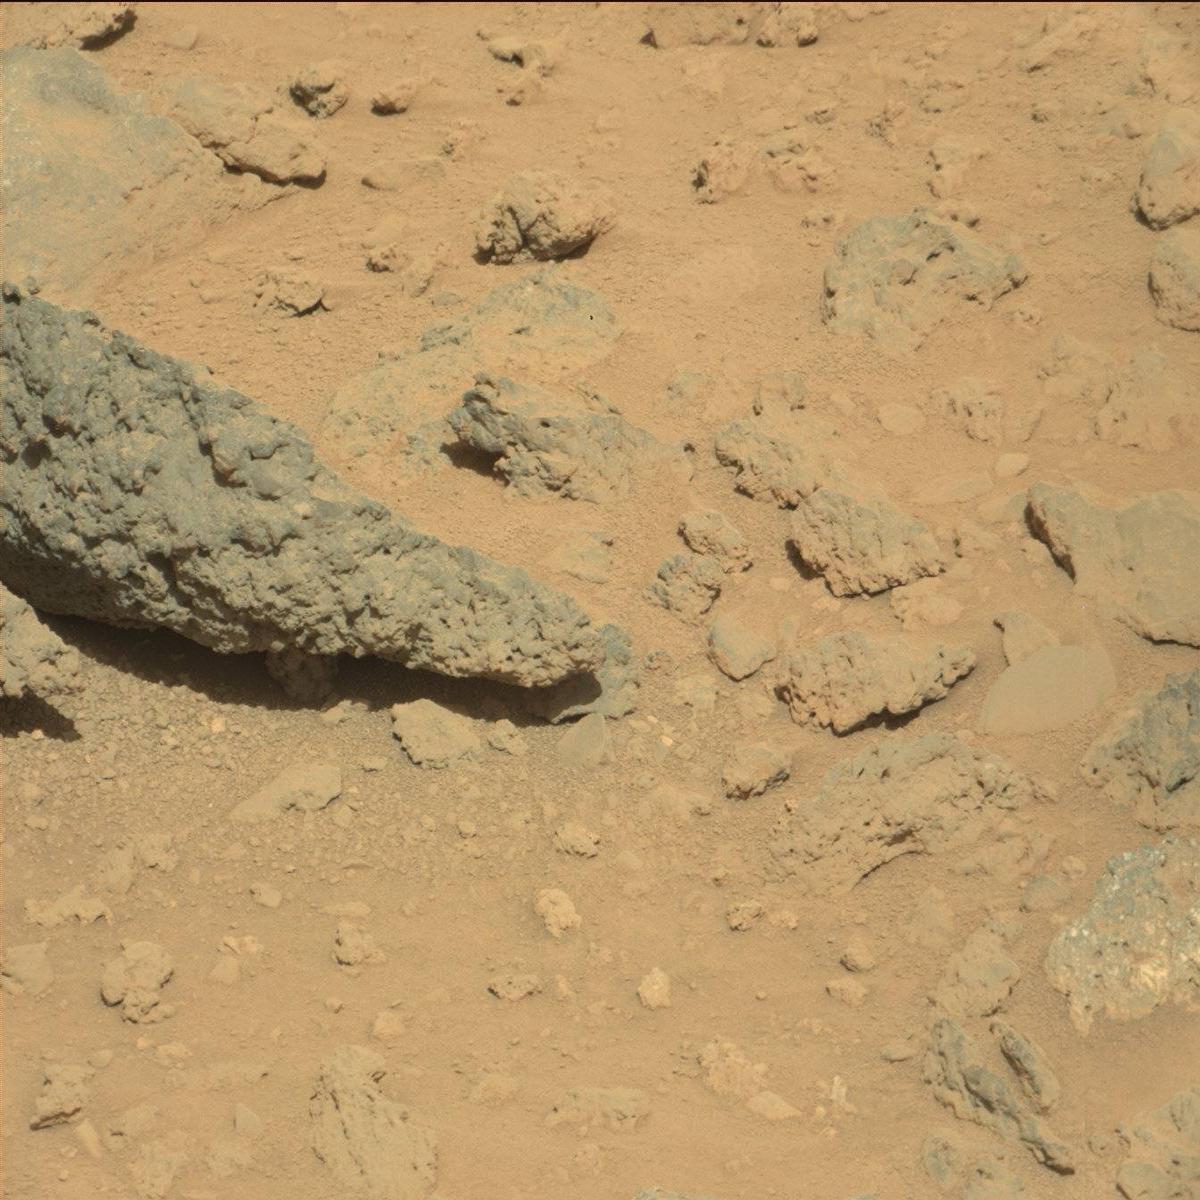
Terrain classes present: Bedrock, Sand / Soil